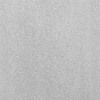
Atmospheric dust classification: dusty